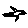
Label: bird